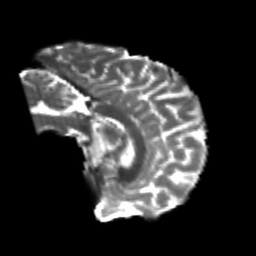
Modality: T2w
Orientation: sagittal
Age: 24
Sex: male
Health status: healthy
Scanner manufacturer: philips
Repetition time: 7.388 s
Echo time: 0.08599 s